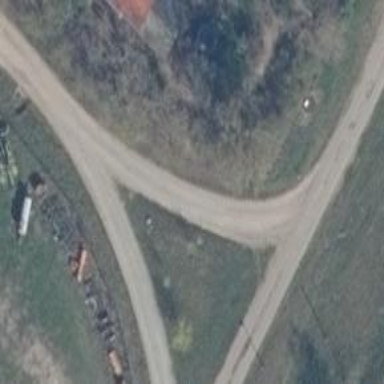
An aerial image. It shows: Dirt track road with grade3 tracktype.